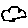
Label: cloud